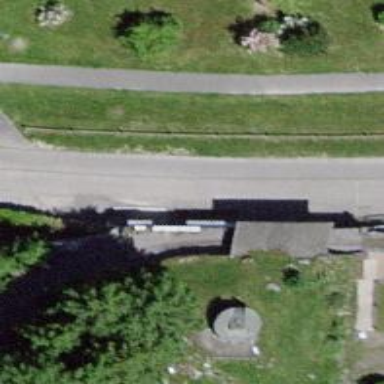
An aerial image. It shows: Miniature railway tunnel.